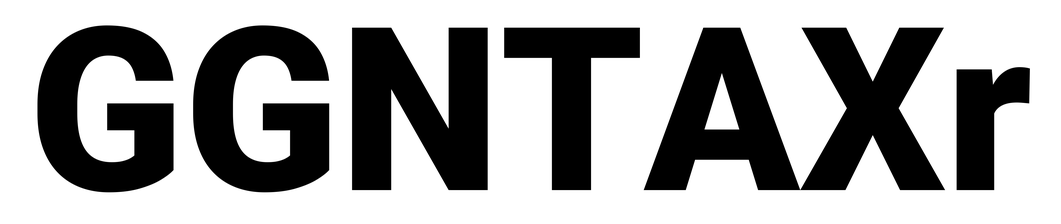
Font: Roboto_Black